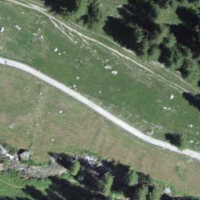
EUNIS habitat code: 26
Species observed at this site:
Neottia nidus-avis
Botrychium lunaria
Nucifraga caryocatactes
Scotopteryx chenopodiata